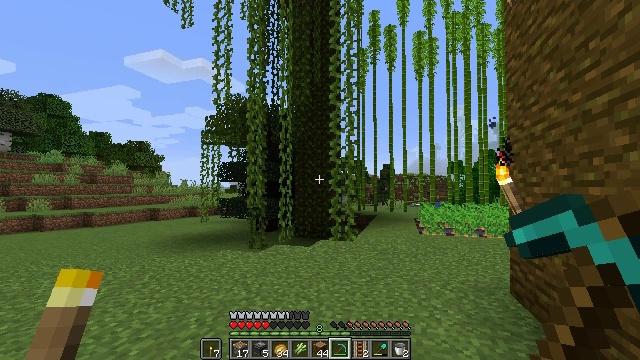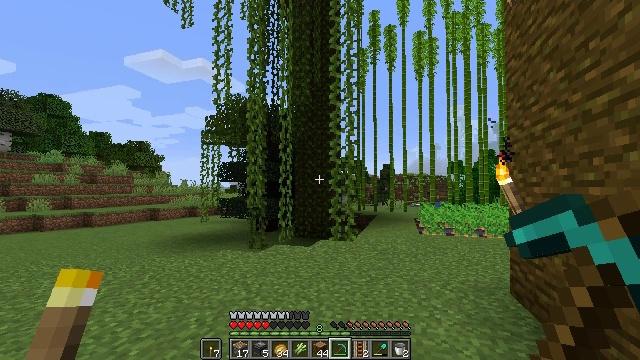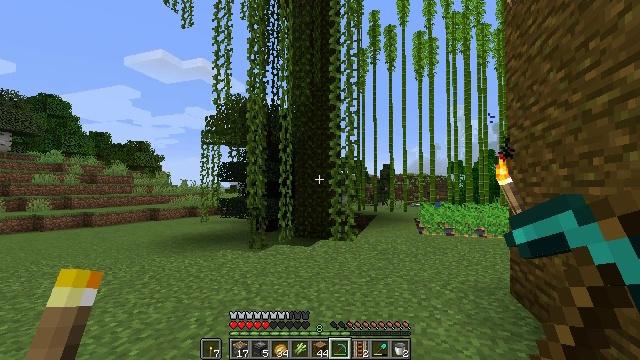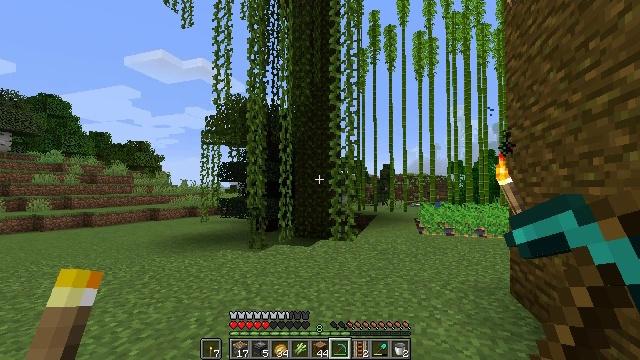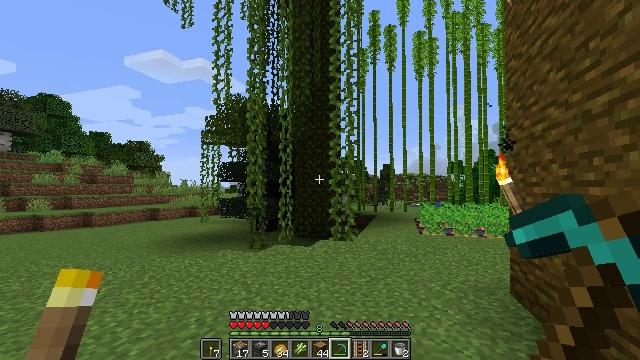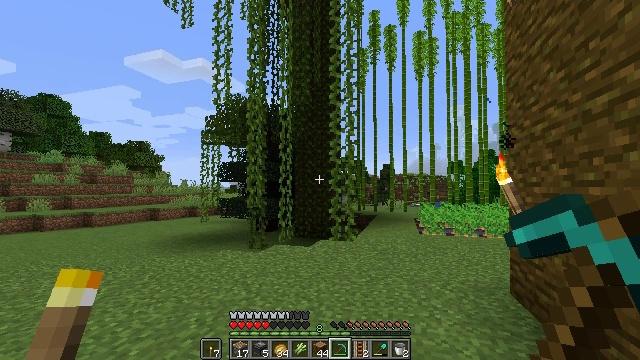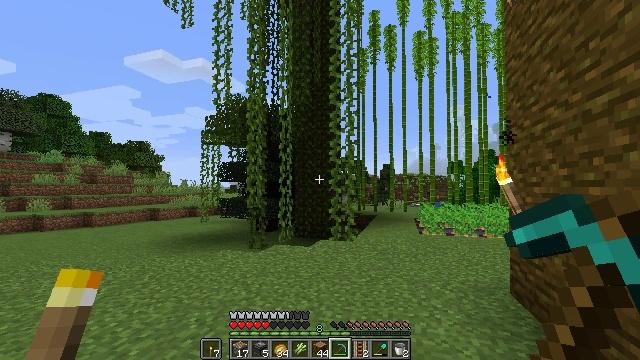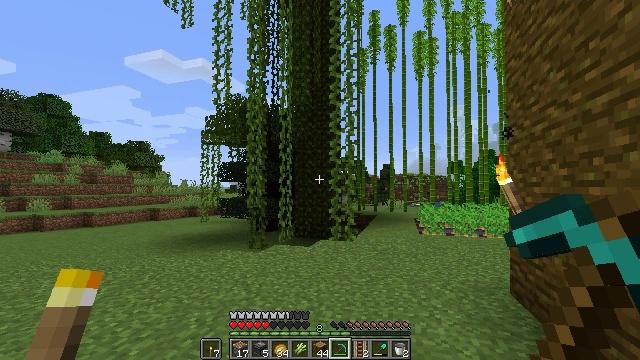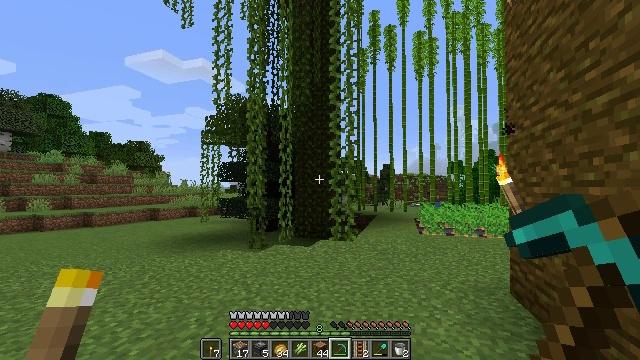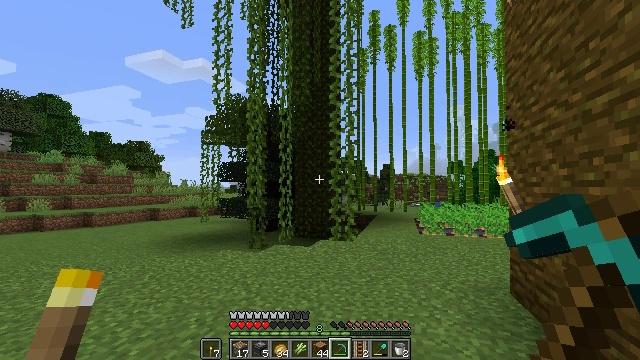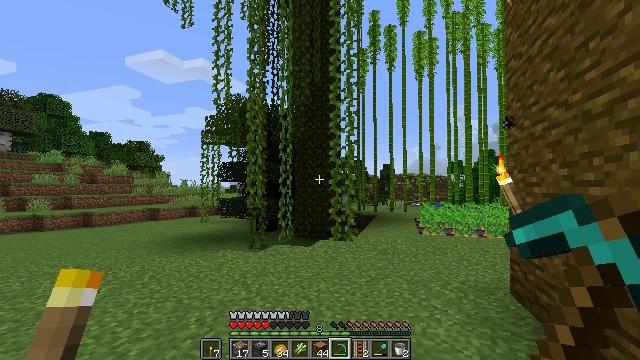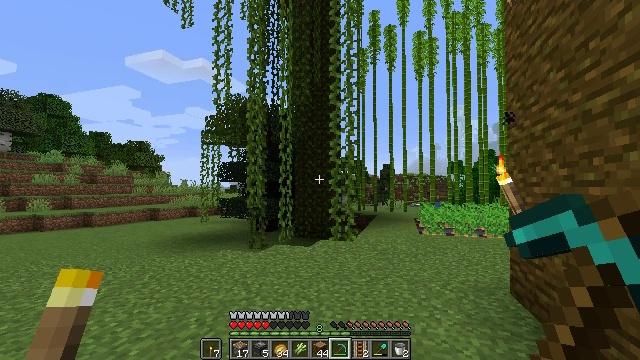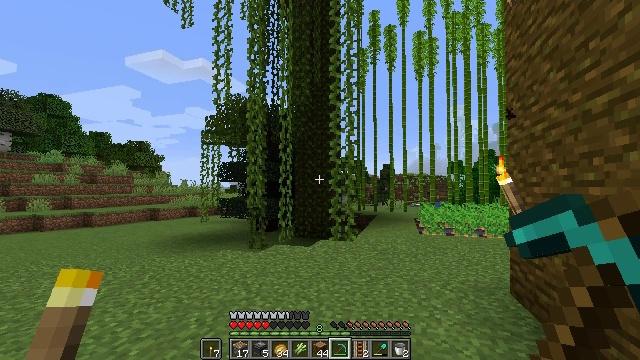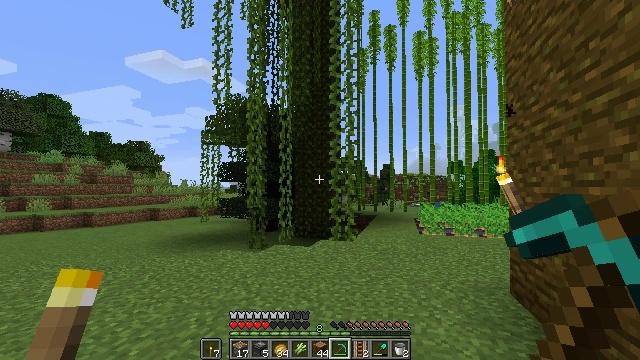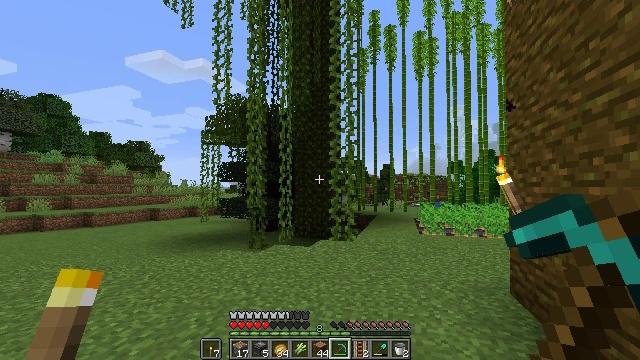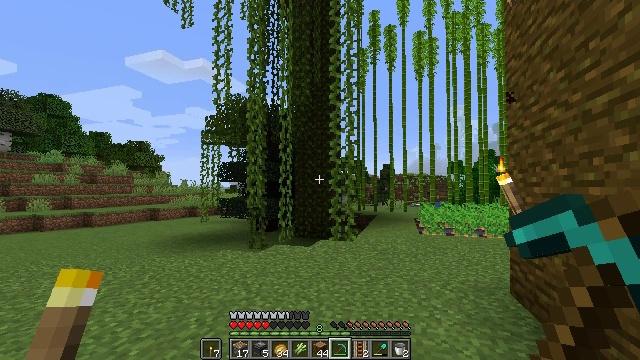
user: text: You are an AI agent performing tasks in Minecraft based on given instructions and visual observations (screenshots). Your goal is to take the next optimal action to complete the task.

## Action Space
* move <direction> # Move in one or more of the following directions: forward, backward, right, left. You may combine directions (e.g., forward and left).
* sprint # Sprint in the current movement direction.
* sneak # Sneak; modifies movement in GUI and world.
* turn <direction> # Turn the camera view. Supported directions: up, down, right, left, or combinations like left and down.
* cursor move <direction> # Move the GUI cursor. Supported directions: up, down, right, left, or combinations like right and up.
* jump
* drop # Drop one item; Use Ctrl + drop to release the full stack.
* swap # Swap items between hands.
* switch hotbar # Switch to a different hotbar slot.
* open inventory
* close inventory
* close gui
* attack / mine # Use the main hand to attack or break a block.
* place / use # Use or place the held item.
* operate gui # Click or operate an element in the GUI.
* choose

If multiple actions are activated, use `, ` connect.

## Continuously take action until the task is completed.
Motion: motion action
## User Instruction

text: Collect tall grass by breaking it.
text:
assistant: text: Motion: no_op
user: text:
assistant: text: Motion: no_op
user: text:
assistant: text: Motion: no_op
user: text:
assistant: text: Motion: no_op
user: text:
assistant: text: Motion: no_op
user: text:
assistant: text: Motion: no_op
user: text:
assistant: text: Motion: no_op
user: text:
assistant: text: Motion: no_op
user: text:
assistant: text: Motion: no_op
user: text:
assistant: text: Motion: no_op
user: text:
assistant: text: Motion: no_op
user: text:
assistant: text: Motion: no_op
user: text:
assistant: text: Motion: no_op
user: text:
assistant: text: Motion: no_op
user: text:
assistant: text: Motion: no_op
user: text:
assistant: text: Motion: no_op
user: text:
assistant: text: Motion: no_op
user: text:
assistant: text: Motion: no_op
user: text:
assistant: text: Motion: no_op
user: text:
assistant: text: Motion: no_op
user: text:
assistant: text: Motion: no_op
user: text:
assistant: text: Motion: no_op
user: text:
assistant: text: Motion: no_op
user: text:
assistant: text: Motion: no_op
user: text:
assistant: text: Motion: no_op
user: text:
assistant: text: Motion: no_op
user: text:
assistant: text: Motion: no_op
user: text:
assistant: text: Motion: no_op
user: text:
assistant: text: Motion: no_op
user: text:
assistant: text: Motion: no_op